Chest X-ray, PA view. Patient: 60 years old, sex M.
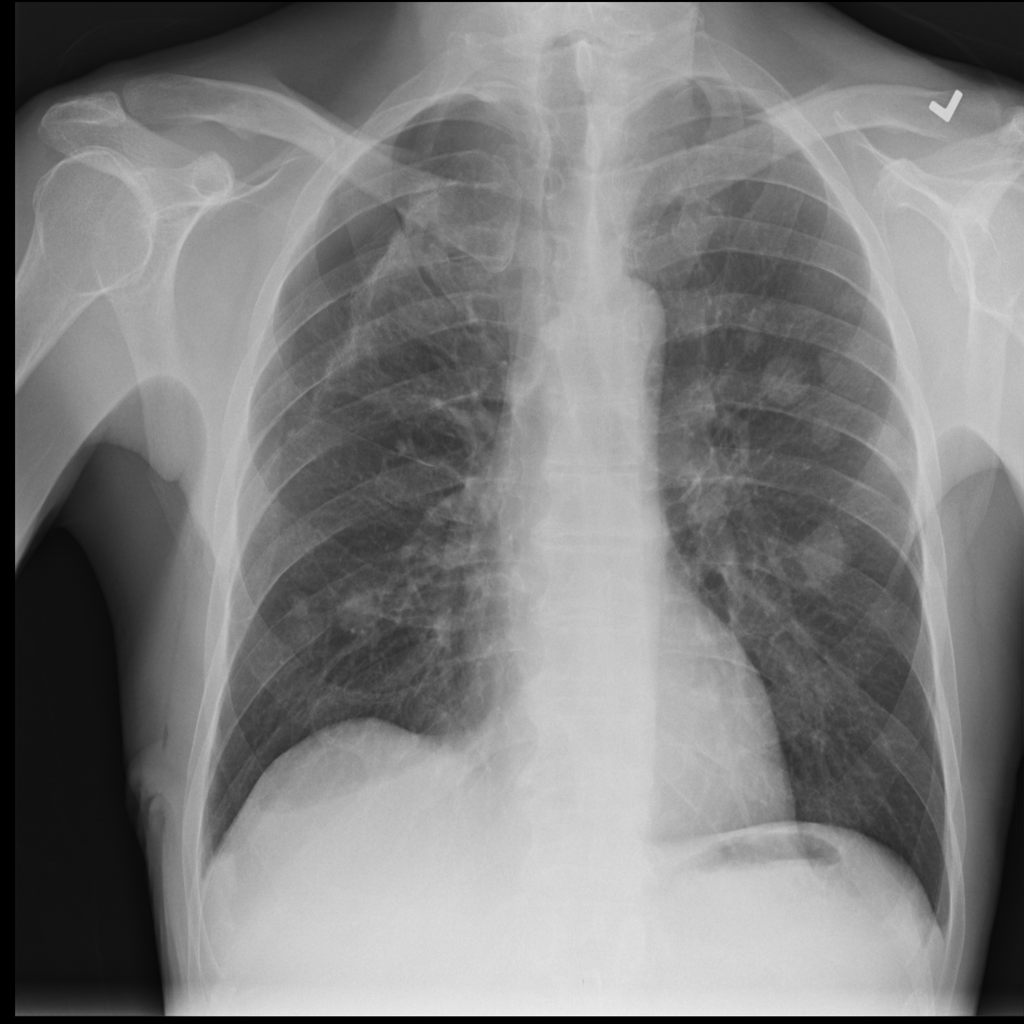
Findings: Pneumothorax